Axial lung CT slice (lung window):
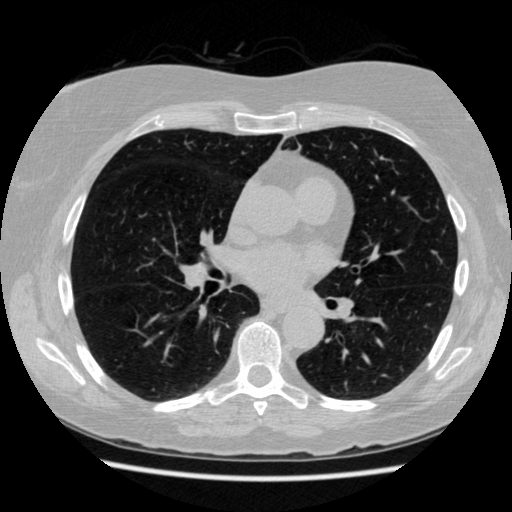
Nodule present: no